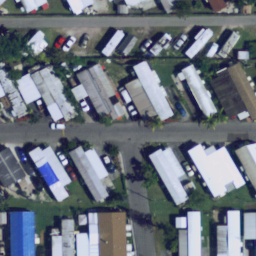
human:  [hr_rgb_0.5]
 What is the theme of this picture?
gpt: mobile home park

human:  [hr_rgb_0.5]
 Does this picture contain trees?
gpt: yes

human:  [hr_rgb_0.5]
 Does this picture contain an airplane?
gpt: no

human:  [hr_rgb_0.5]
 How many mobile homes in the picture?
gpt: fifteen

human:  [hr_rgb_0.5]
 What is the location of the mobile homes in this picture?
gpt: up, center and bottom